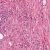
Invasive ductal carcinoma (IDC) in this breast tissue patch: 1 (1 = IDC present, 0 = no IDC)